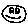
Label: smiley face